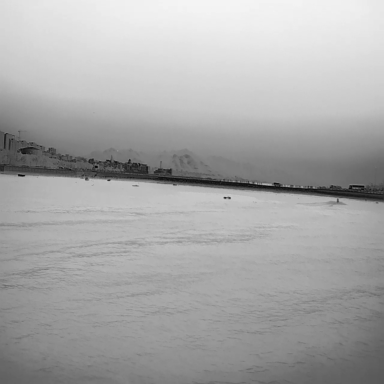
There is a canoe in the infrared image.